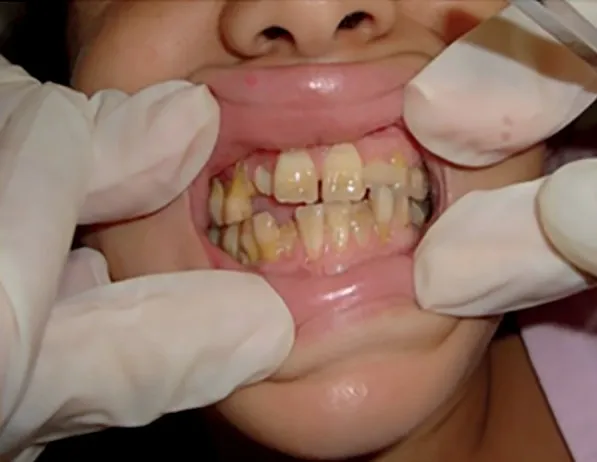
Appearance after supragingival scraping, use of 0.12% chlorhexidine
and second cycle of systemic antibiotic therapy.
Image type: medical_photograph (other_medical_photograph)